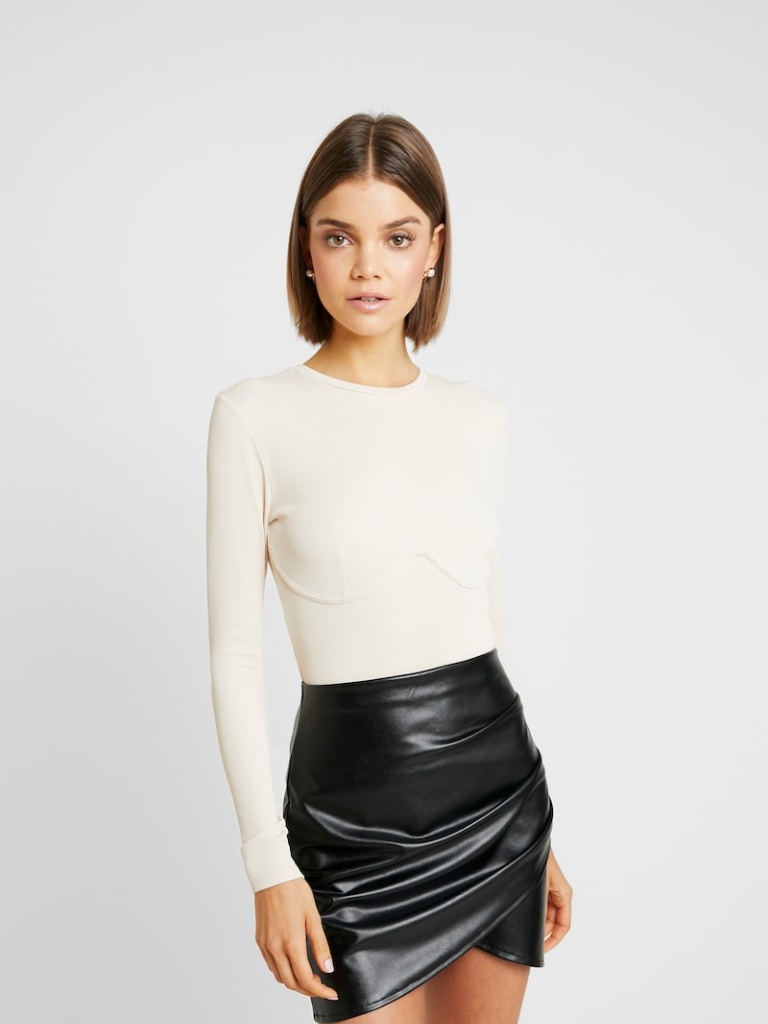
ribbed tight a long-sleeved with the sleeves down hip length Fully Tucked in crew sweater